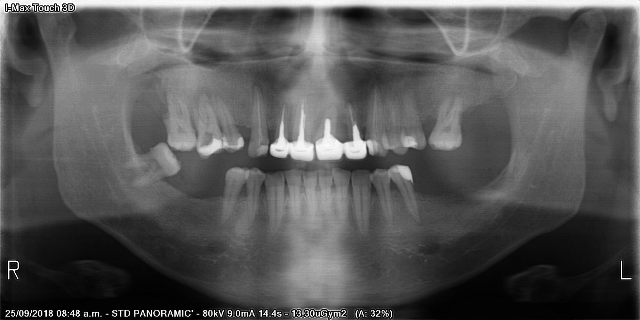
adult